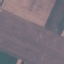
Land use / land cover: AnnualCrop